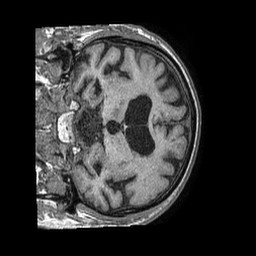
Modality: T1w
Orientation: coronal
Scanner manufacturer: philips
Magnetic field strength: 1.5 T
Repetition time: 0.007649 s
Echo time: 0.00348 s